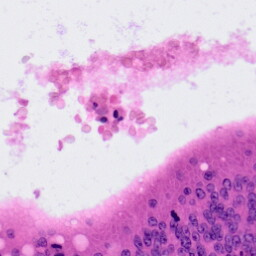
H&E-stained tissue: Colon